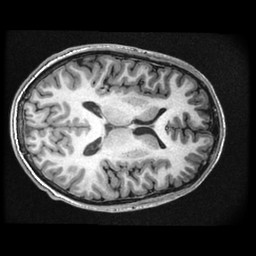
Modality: T1w
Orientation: axial
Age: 21
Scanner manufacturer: ge
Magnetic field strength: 3 T
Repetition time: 0.008228 s
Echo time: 0.003108 s